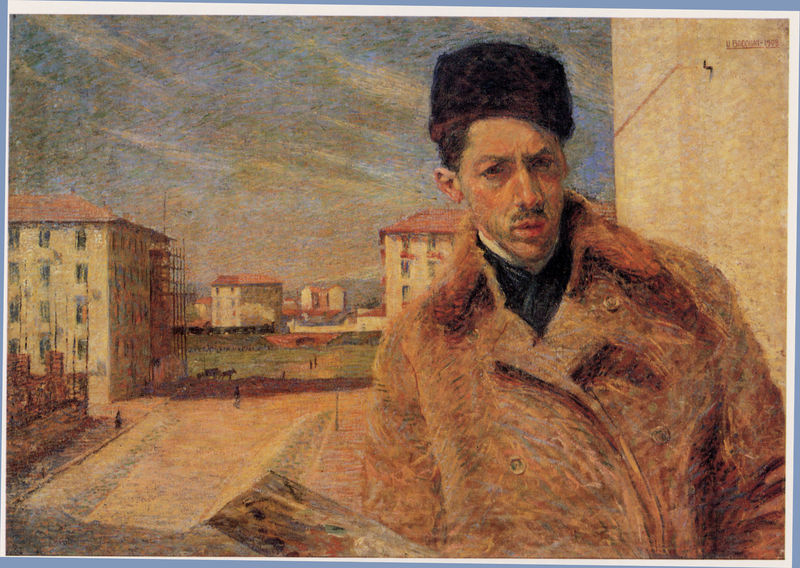
Titel: Autoritratto
Künstler: Umberto Boccioni
Standort: Milano
Institution: Pinacoteca di Brera
Schlagwörter: blau, gemälde, himmel, mann, schatten, wasser, wolken, gelb, impressionismus, landschaft, menschen, ocker, stadt, ausschnitt, braun, fenster, fussgänger, grau, hell, holz, hut, laterne, licht, mund, ohr, pastell, schwarz, strasse, vordergrund, weiss, ölbild, blick, dach, gebäude, haus, rot, schal, tiere, weg, wiese, wolke, malerei, anzug, bart, hemd, jacke, jung, kappe, mütze, schnurrbart, wand, architektur, augen, gesicht, kragen, pelz, stehen, stein, bildnis, portrait, porträt, signatur, öl, ebene, horizont, häuser, kalt, vieh, weite, sonne, gold, halbfigur, mantel, knopf, lippen, rosa, arbeit, esel, karren, pferd, pferde, fell, balkon, papier, ansicht, italien, man, ort, passanten, venedig, moderne, russland, farben, modern, dächer, mauer, allee, violett, grenze, winter, hafen, wagen, schnäuzer, ernst, grimmig, maler, knöpfe, schnauzer, selbstporträt, futurismus, corinth, gerüst, haken, buch, hauswand, kreuzung, schraffur, scharz, zeitung, selbstbildnis, palette, portrai, karte, besorgt, selbstportrait, pelzmantel, fuge, siedlung, aussen, seurat, etagen, geschosse, gabäude, menscehn, fellmütze, pelzmütze, pelzkappe, oberlippenbart, gelblich, gespann, bau, auflehnen, nummer, bauen, geschoss, aufbau, baustelle, fuhrwerk, architekt, bauarbeiten, wall, wohnblock, farbpalette, baugerüst, boccioni, neubauten, russenmütze, schurrbart, marinetti, baustell, selbstportärt, hüuser, marinett, menschel, pelzmanrel